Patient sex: F
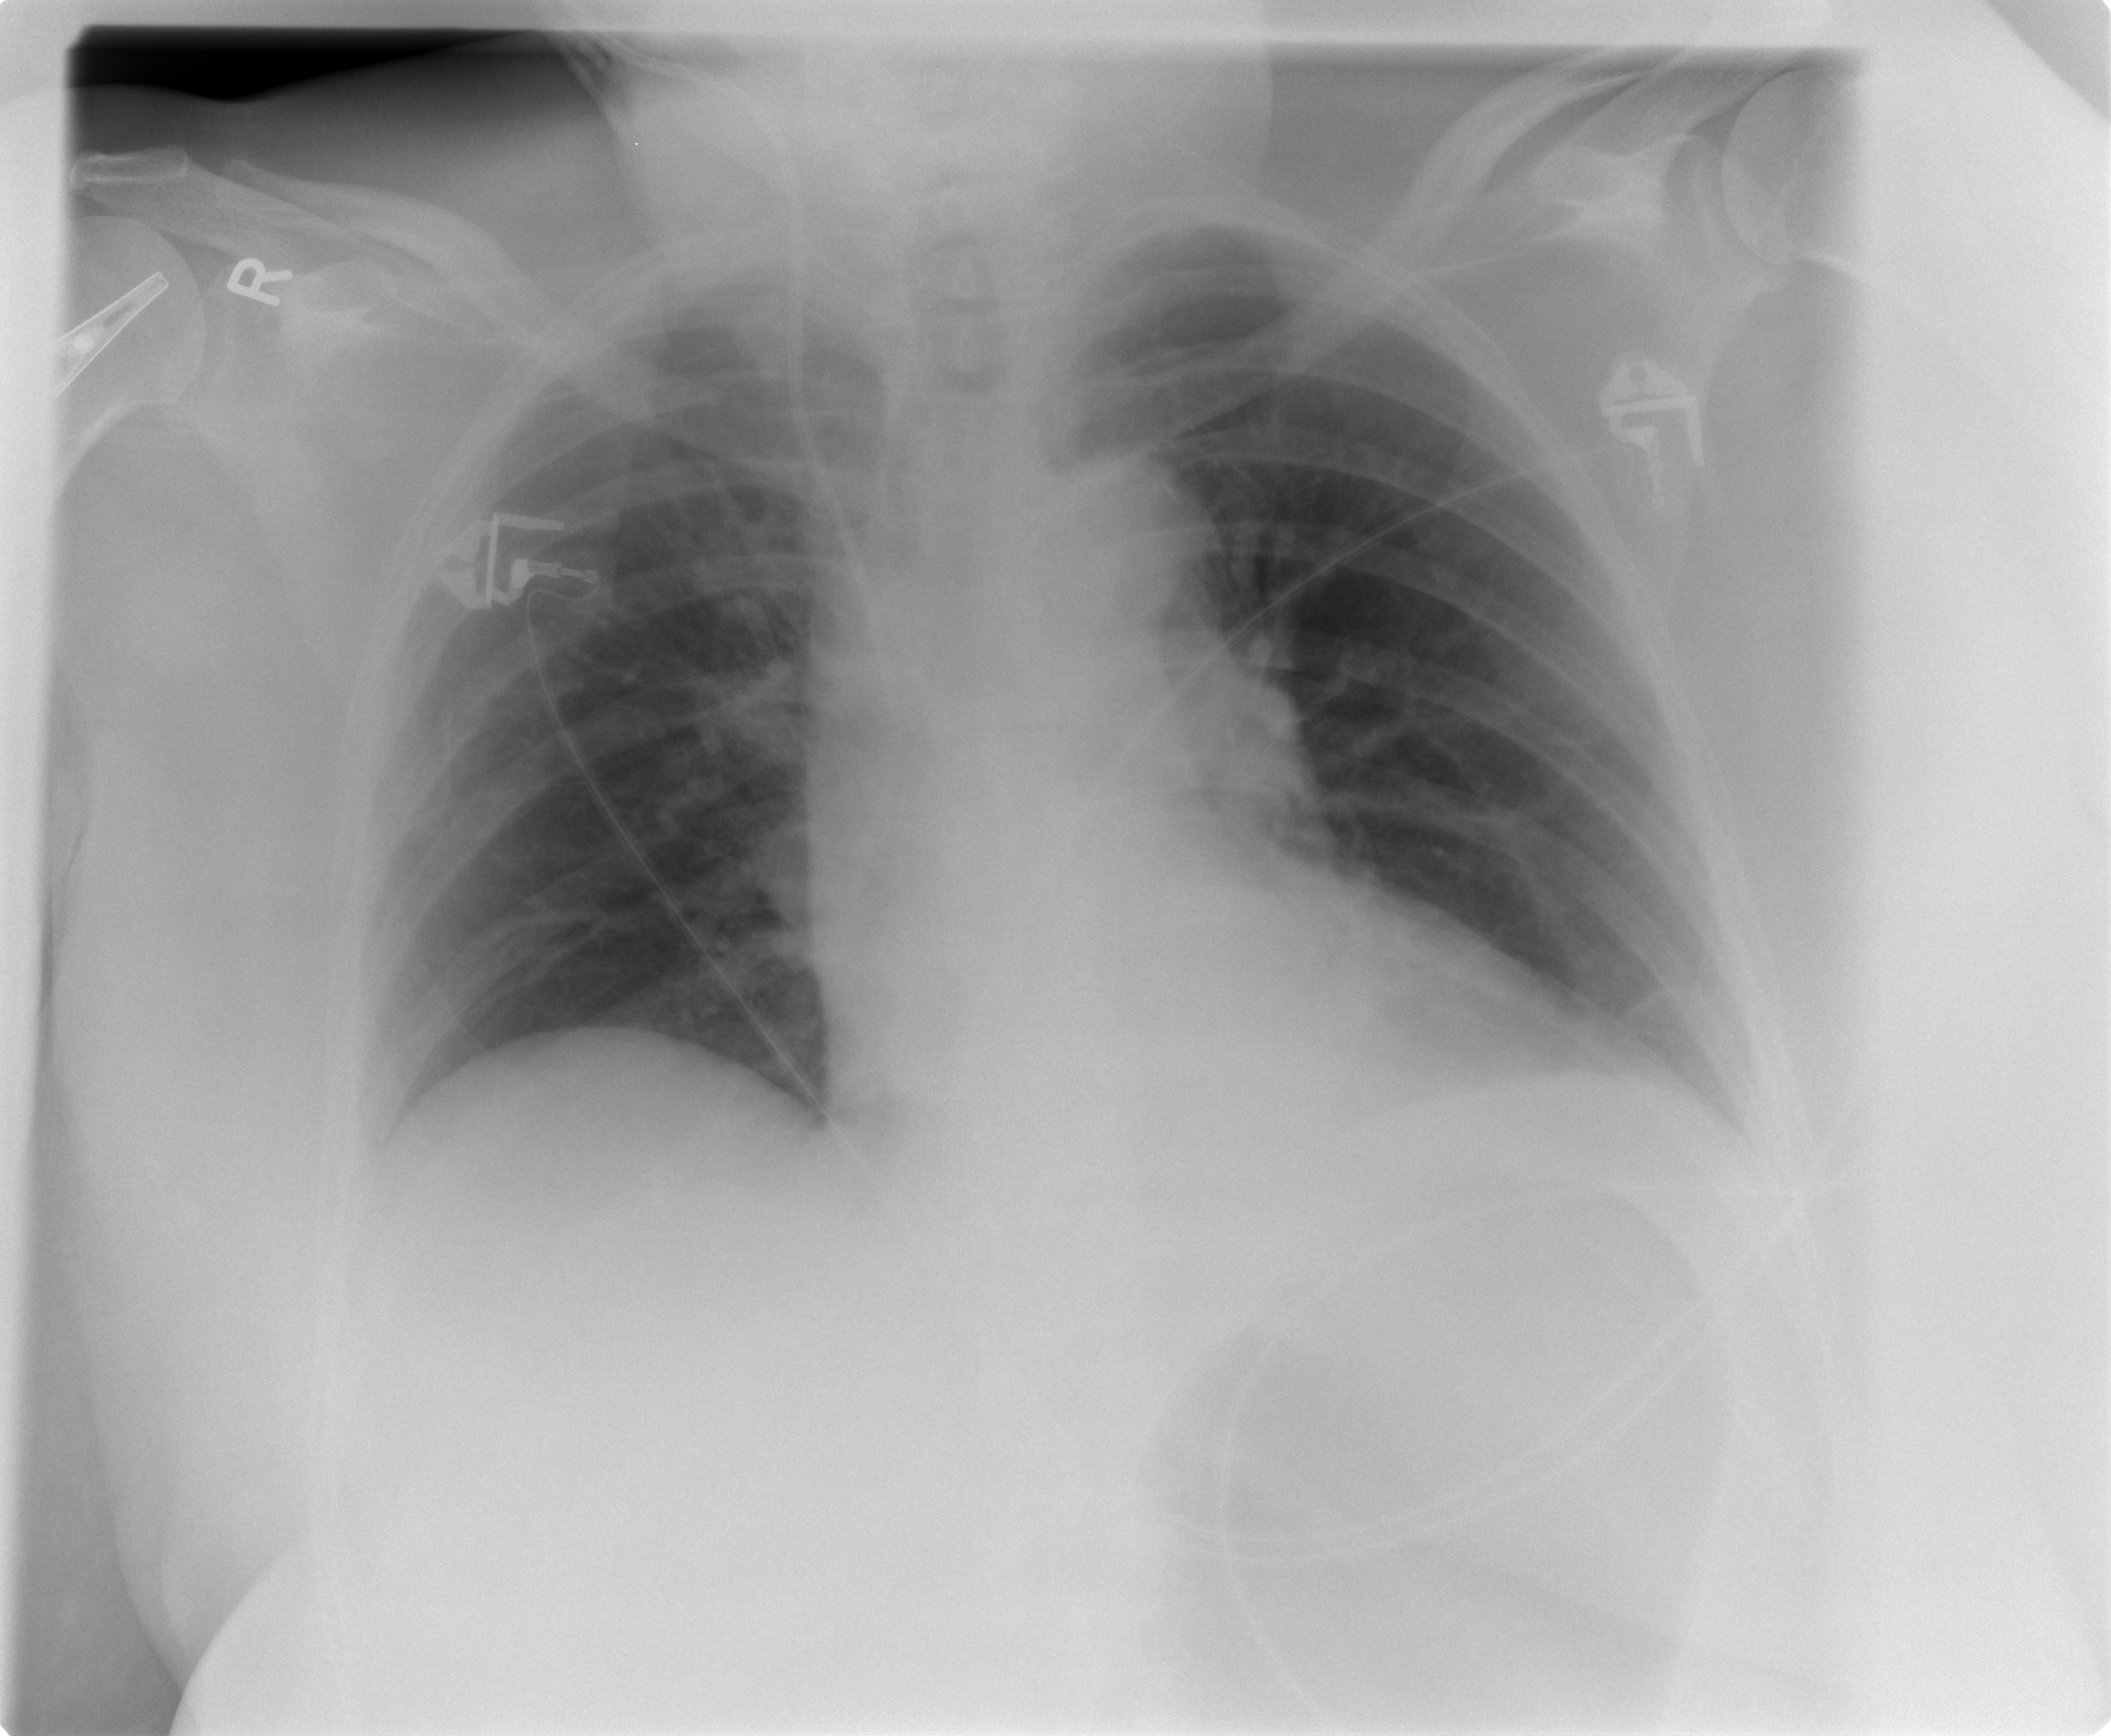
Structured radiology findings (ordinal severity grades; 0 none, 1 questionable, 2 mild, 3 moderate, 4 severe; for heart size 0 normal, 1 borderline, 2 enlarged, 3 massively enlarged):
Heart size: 0
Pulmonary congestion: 0
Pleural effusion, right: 0
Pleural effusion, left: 0
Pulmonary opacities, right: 0
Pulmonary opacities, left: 0
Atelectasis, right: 0
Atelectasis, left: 2